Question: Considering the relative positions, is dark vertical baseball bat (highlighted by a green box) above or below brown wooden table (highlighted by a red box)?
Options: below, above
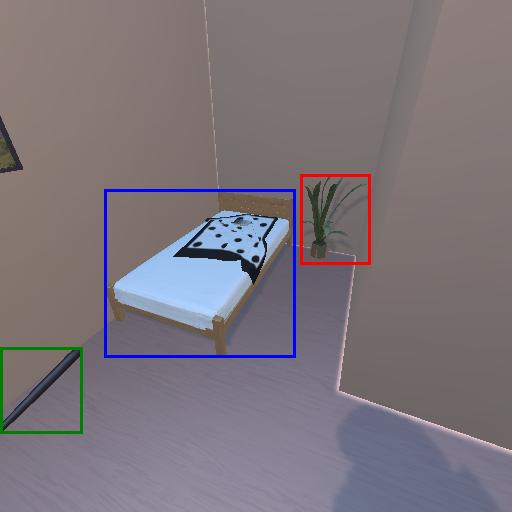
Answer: below